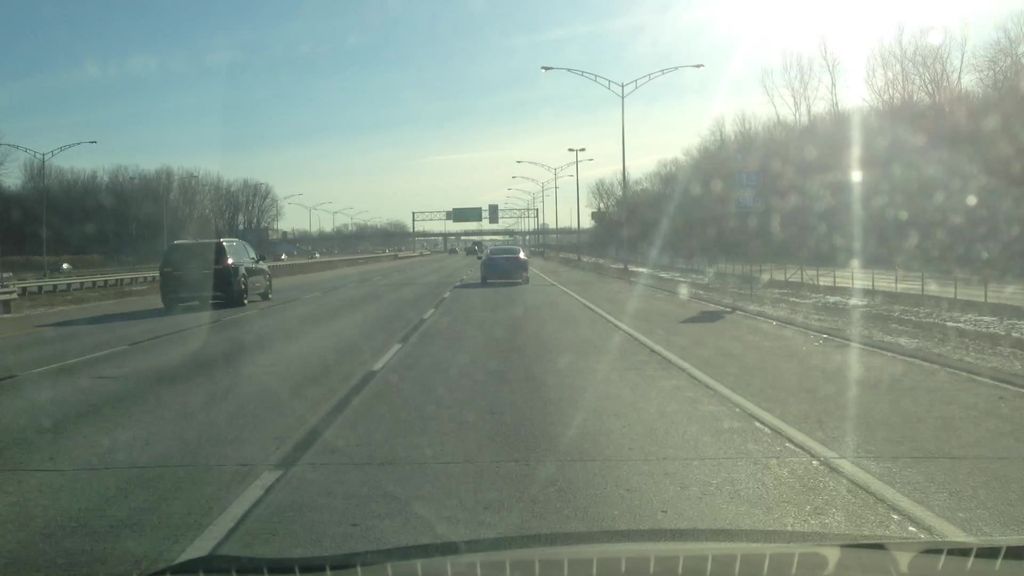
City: montreal